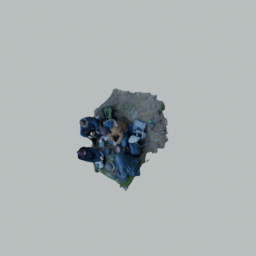
Label: people